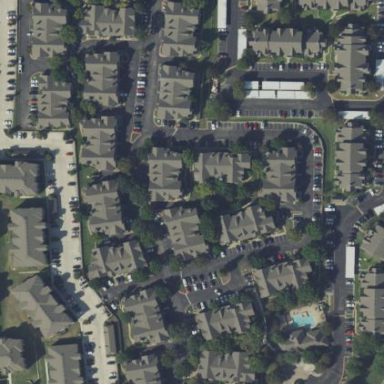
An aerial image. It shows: Residential area with apartments.